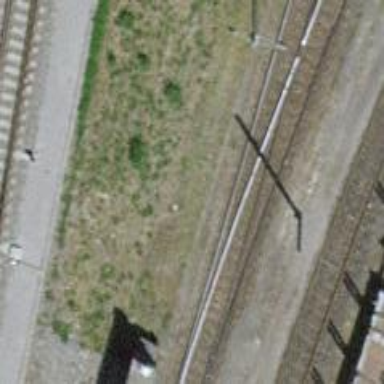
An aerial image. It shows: Railway switch.